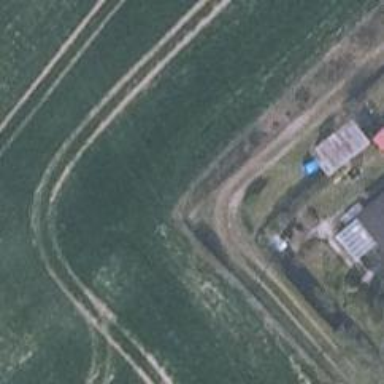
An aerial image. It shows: Grassy track with grade3 tracktype.